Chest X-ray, PA view. Patient: 51 years old, sex M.
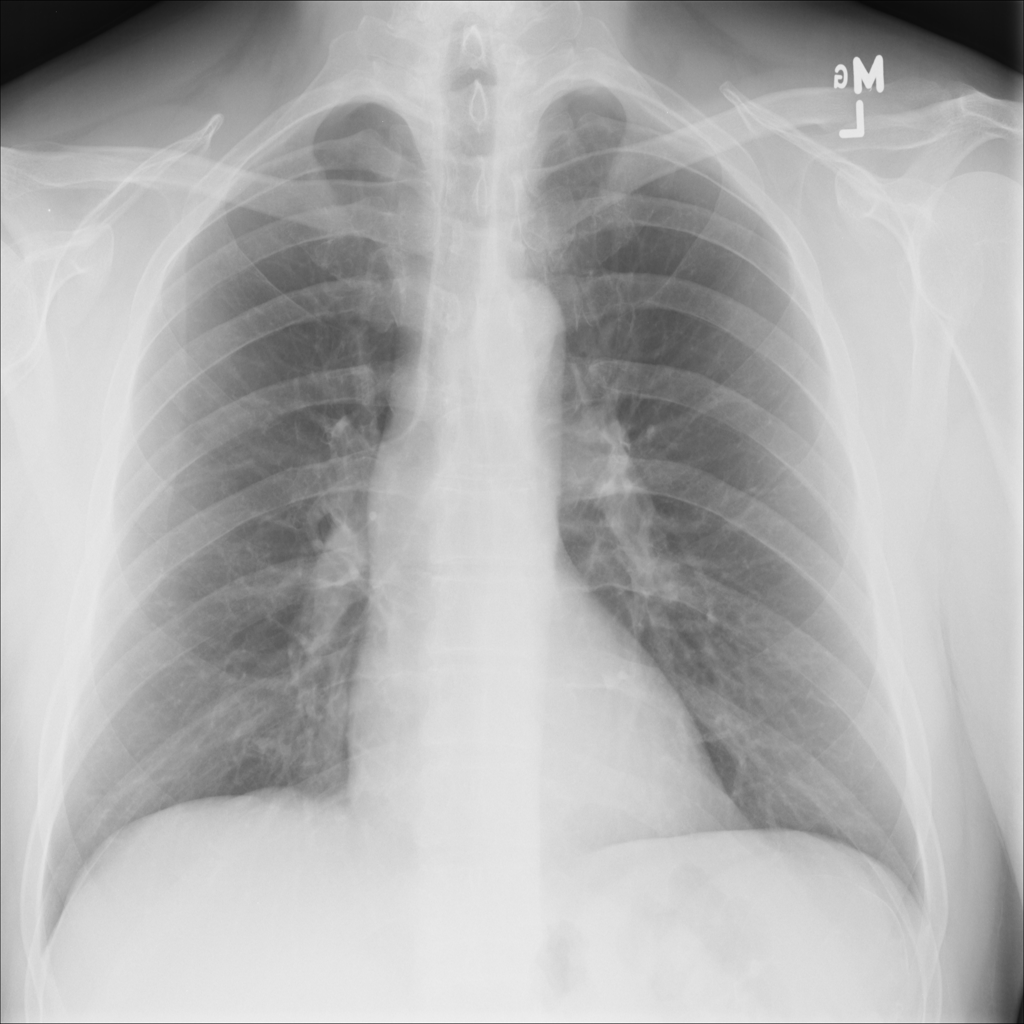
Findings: No Finding